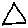
Label: triangle